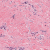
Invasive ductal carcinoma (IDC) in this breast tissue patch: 0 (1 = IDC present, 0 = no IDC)